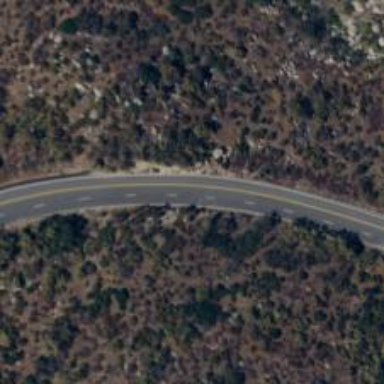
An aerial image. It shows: Asphalt road classified as primary highway.